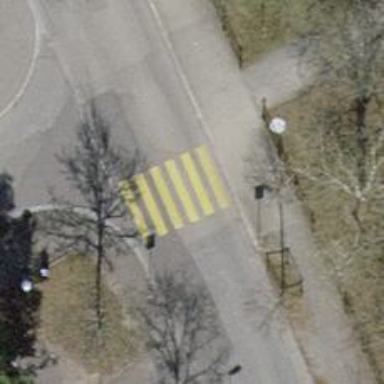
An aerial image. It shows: Zebra crossing on the road.